Question: i want to filter mysql records from my blood donor table! where blood_donated_date >= 3month old.

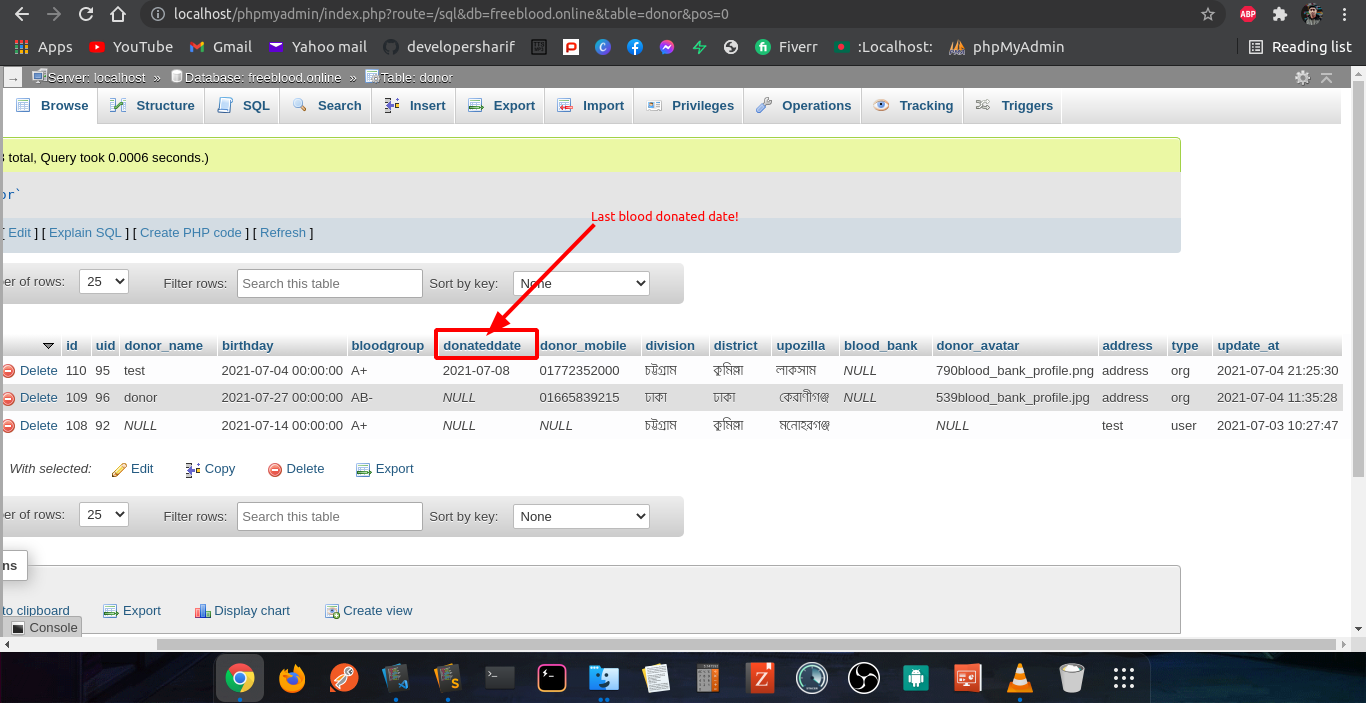
Answer: If you want to select all records which are older than 3 months, use:
'''
SELECT * FROM 'donor' WHERE 'donateddate' < DATE_SUB(NOW(), INTERVAL 3 MONTH)
'''
If you want to select all records from the last 3 months, use:
'''
SELECT * FROM 'donor' WHERE 'donateddate' >= DATE_SUB(NOW(), INTERVAL 3 MONTH)
'''